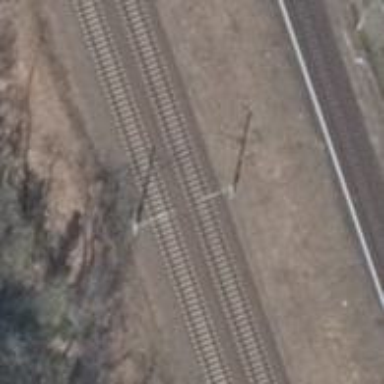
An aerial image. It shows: Milestone along the railway track with catenary mast.